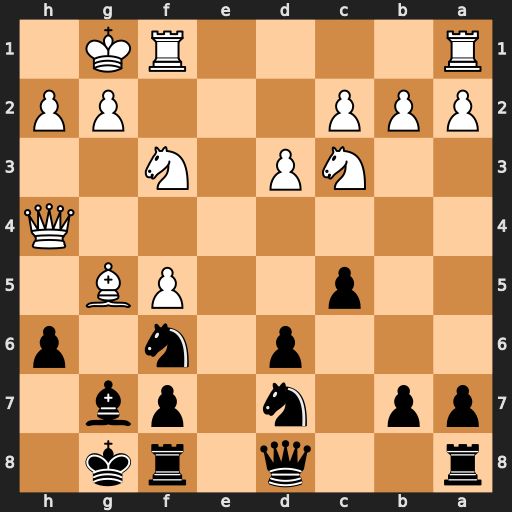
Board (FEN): r2q1rk1/pp1n1pb1/3p1n1p/2p2PB1/7Q/2NP1N2/PPP3PP/R4RK1
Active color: b
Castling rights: -
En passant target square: -
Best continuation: hxg5